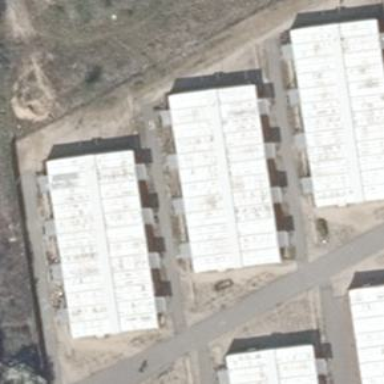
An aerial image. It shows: Container building.